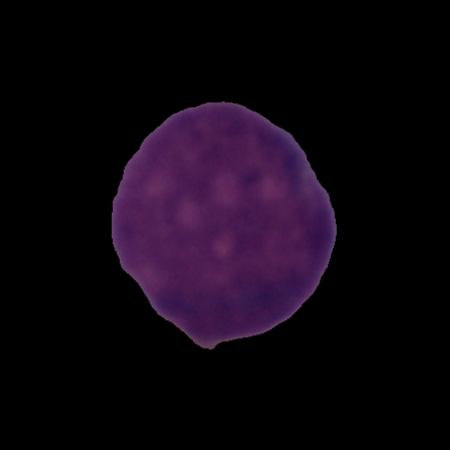
Label: cancer